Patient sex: F
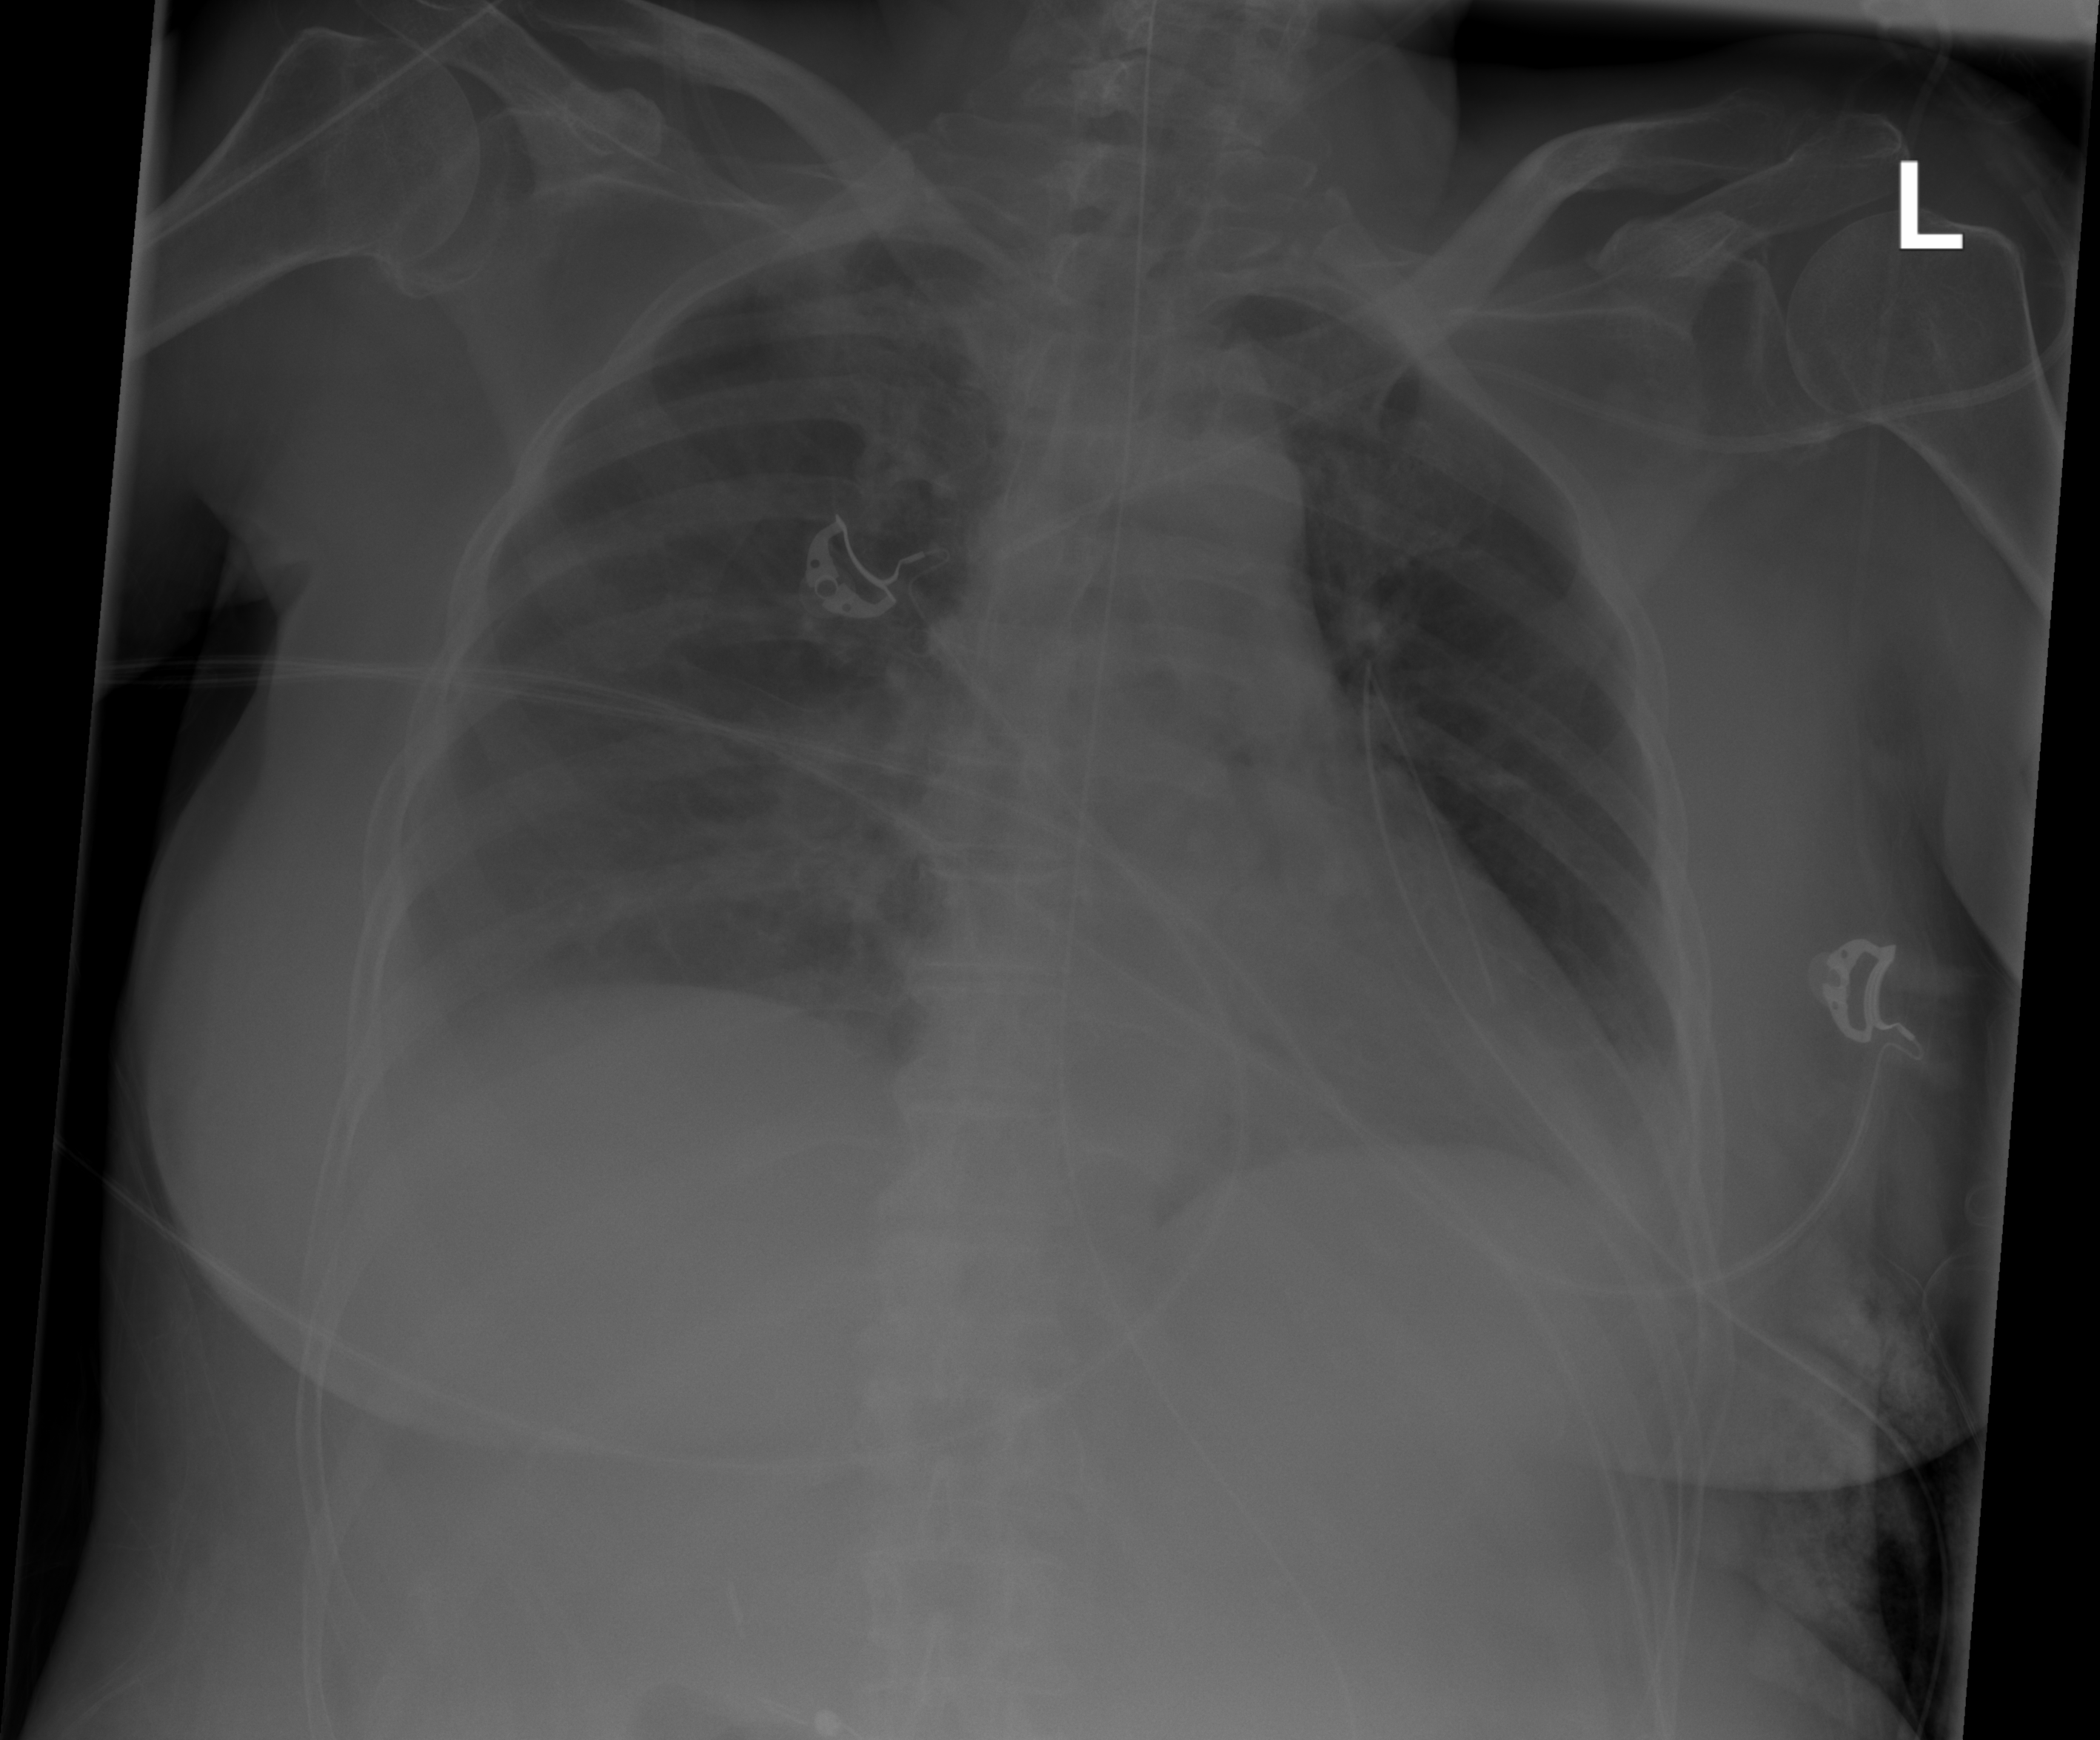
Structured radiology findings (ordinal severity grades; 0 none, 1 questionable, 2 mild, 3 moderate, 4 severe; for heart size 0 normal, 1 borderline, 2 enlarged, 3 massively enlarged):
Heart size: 0
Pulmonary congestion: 0
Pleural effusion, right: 2
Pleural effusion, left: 0
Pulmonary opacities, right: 2
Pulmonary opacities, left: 0
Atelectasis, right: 2
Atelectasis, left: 0